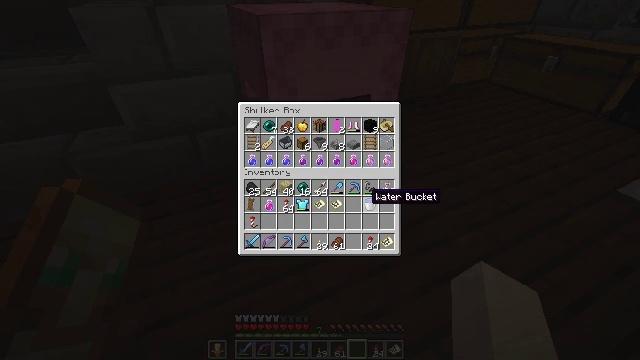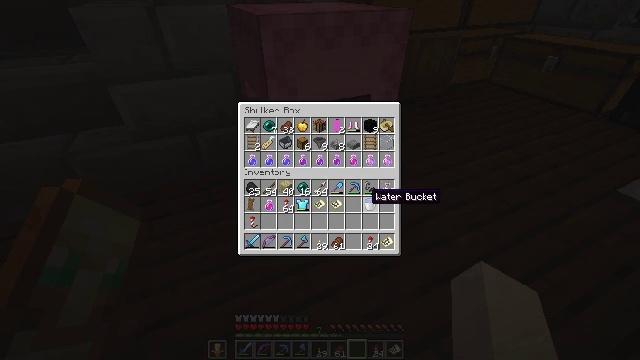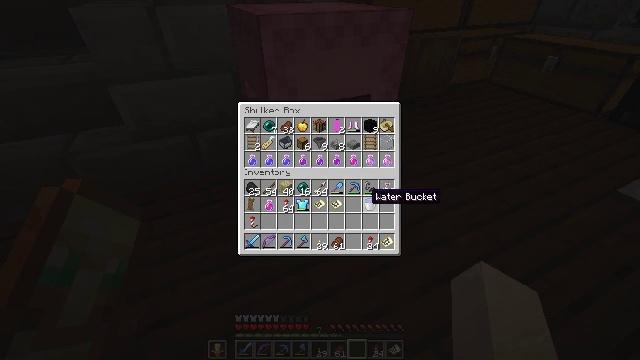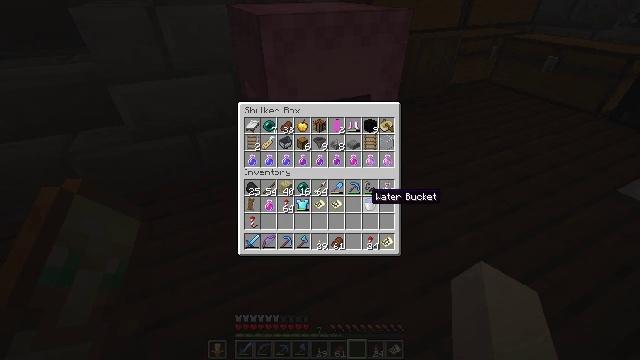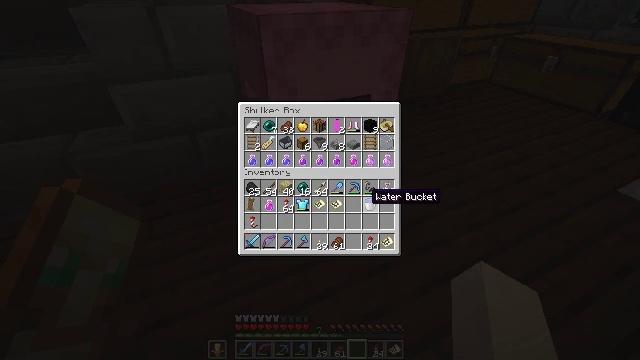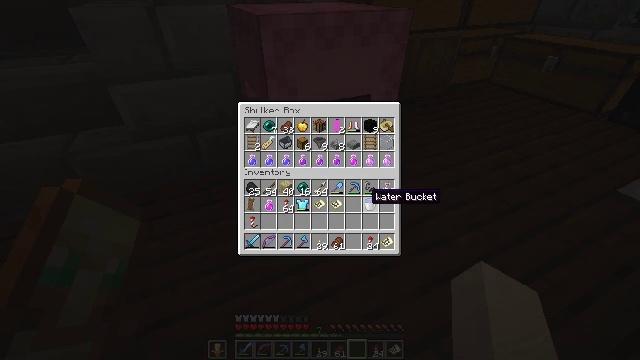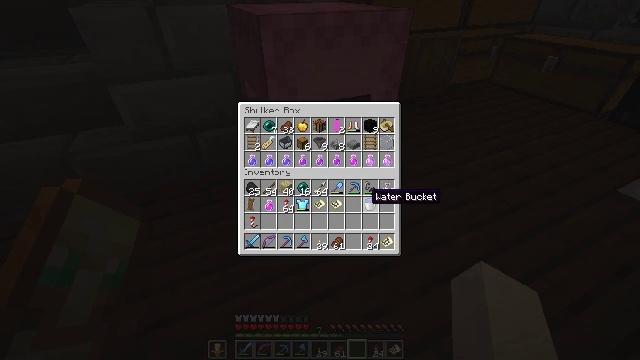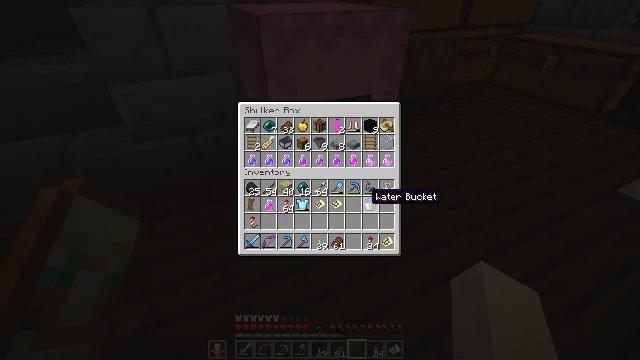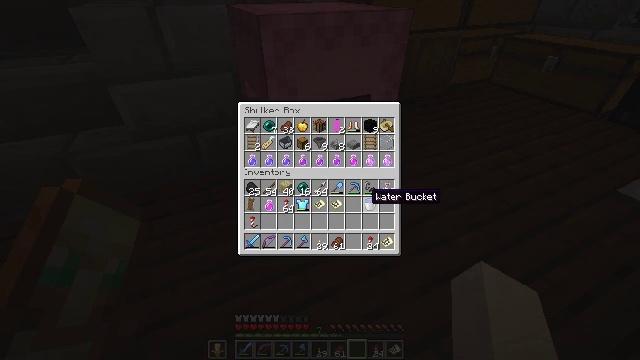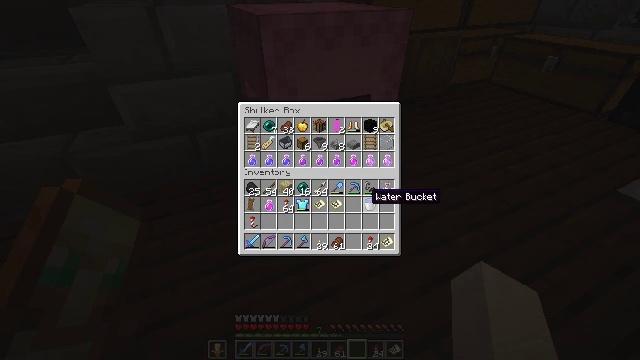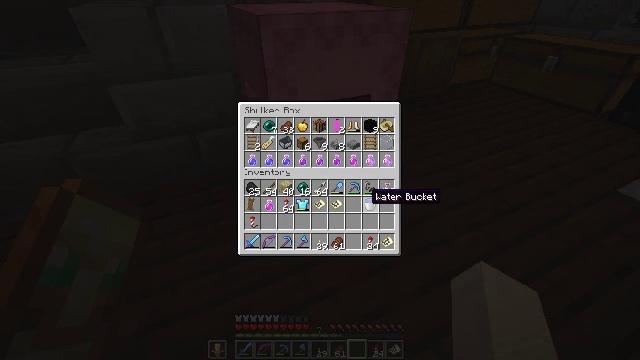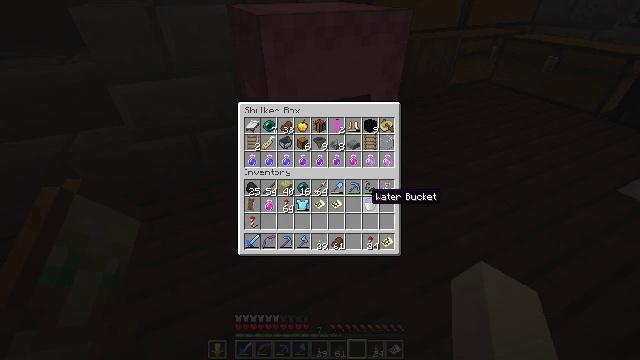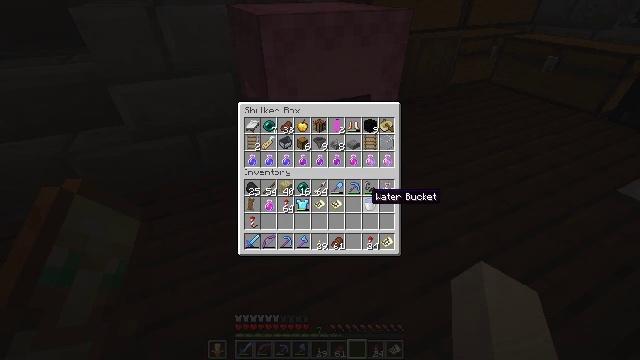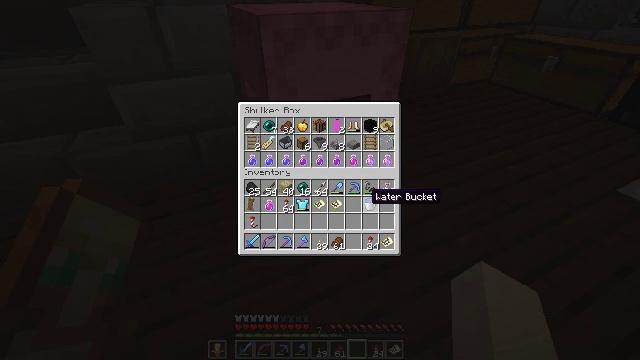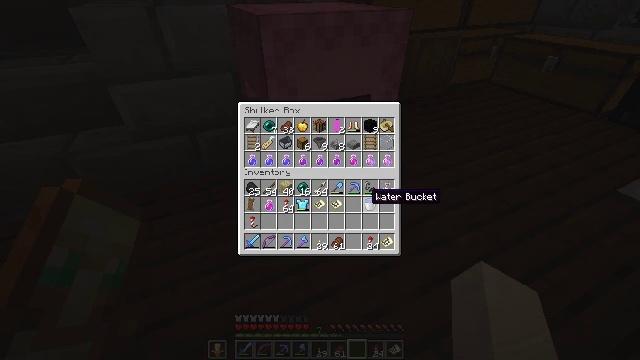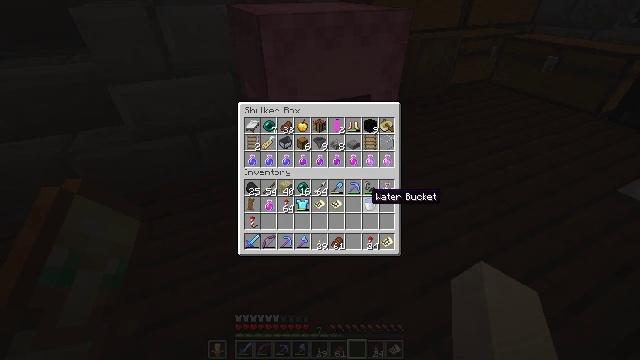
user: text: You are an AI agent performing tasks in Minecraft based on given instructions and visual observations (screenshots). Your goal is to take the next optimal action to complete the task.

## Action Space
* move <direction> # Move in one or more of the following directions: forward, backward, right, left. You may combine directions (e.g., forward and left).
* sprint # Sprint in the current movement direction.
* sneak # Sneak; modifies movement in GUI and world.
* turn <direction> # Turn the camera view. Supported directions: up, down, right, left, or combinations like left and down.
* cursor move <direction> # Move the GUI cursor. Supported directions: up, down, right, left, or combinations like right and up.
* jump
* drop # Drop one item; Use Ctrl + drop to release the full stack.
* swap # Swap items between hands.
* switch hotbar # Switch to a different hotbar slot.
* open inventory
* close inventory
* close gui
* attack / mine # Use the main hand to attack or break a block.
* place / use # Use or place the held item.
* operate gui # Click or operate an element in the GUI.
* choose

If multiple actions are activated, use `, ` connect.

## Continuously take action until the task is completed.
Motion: motion action
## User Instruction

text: Gather the pink shulker box for storage.
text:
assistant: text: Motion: no_op
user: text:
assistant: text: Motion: no_op
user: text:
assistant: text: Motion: no_op
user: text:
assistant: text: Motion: no_op
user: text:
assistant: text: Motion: no_op
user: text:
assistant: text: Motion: no_op
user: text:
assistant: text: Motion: no_op
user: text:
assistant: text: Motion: no_op
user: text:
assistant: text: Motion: no_op
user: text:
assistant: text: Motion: no_op
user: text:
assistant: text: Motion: no_op
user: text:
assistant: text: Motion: no_op
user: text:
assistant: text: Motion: no_op
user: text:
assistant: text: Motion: no_op
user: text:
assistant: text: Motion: no_op
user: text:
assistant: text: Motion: no_op
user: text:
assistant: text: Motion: no_op
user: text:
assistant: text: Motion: no_op
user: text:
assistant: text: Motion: cursor move right
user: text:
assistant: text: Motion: no_op
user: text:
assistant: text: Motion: no_op
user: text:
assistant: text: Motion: no_op
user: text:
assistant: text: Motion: operate gui
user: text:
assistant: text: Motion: cursor move left
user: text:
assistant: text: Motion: cursor move left
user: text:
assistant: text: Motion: operate gui
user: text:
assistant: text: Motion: operate gui
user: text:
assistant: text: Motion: no_op
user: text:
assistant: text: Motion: no_op
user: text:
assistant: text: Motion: cursor move left and down